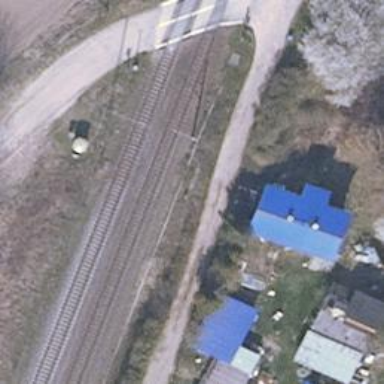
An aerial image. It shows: Railway signal.